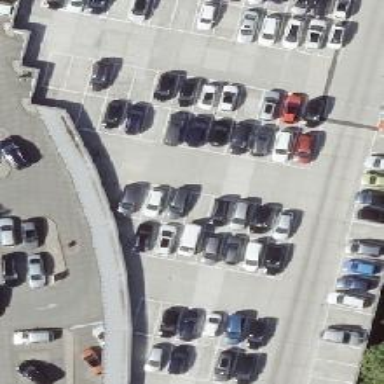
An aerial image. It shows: Shop that sells cars.